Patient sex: M
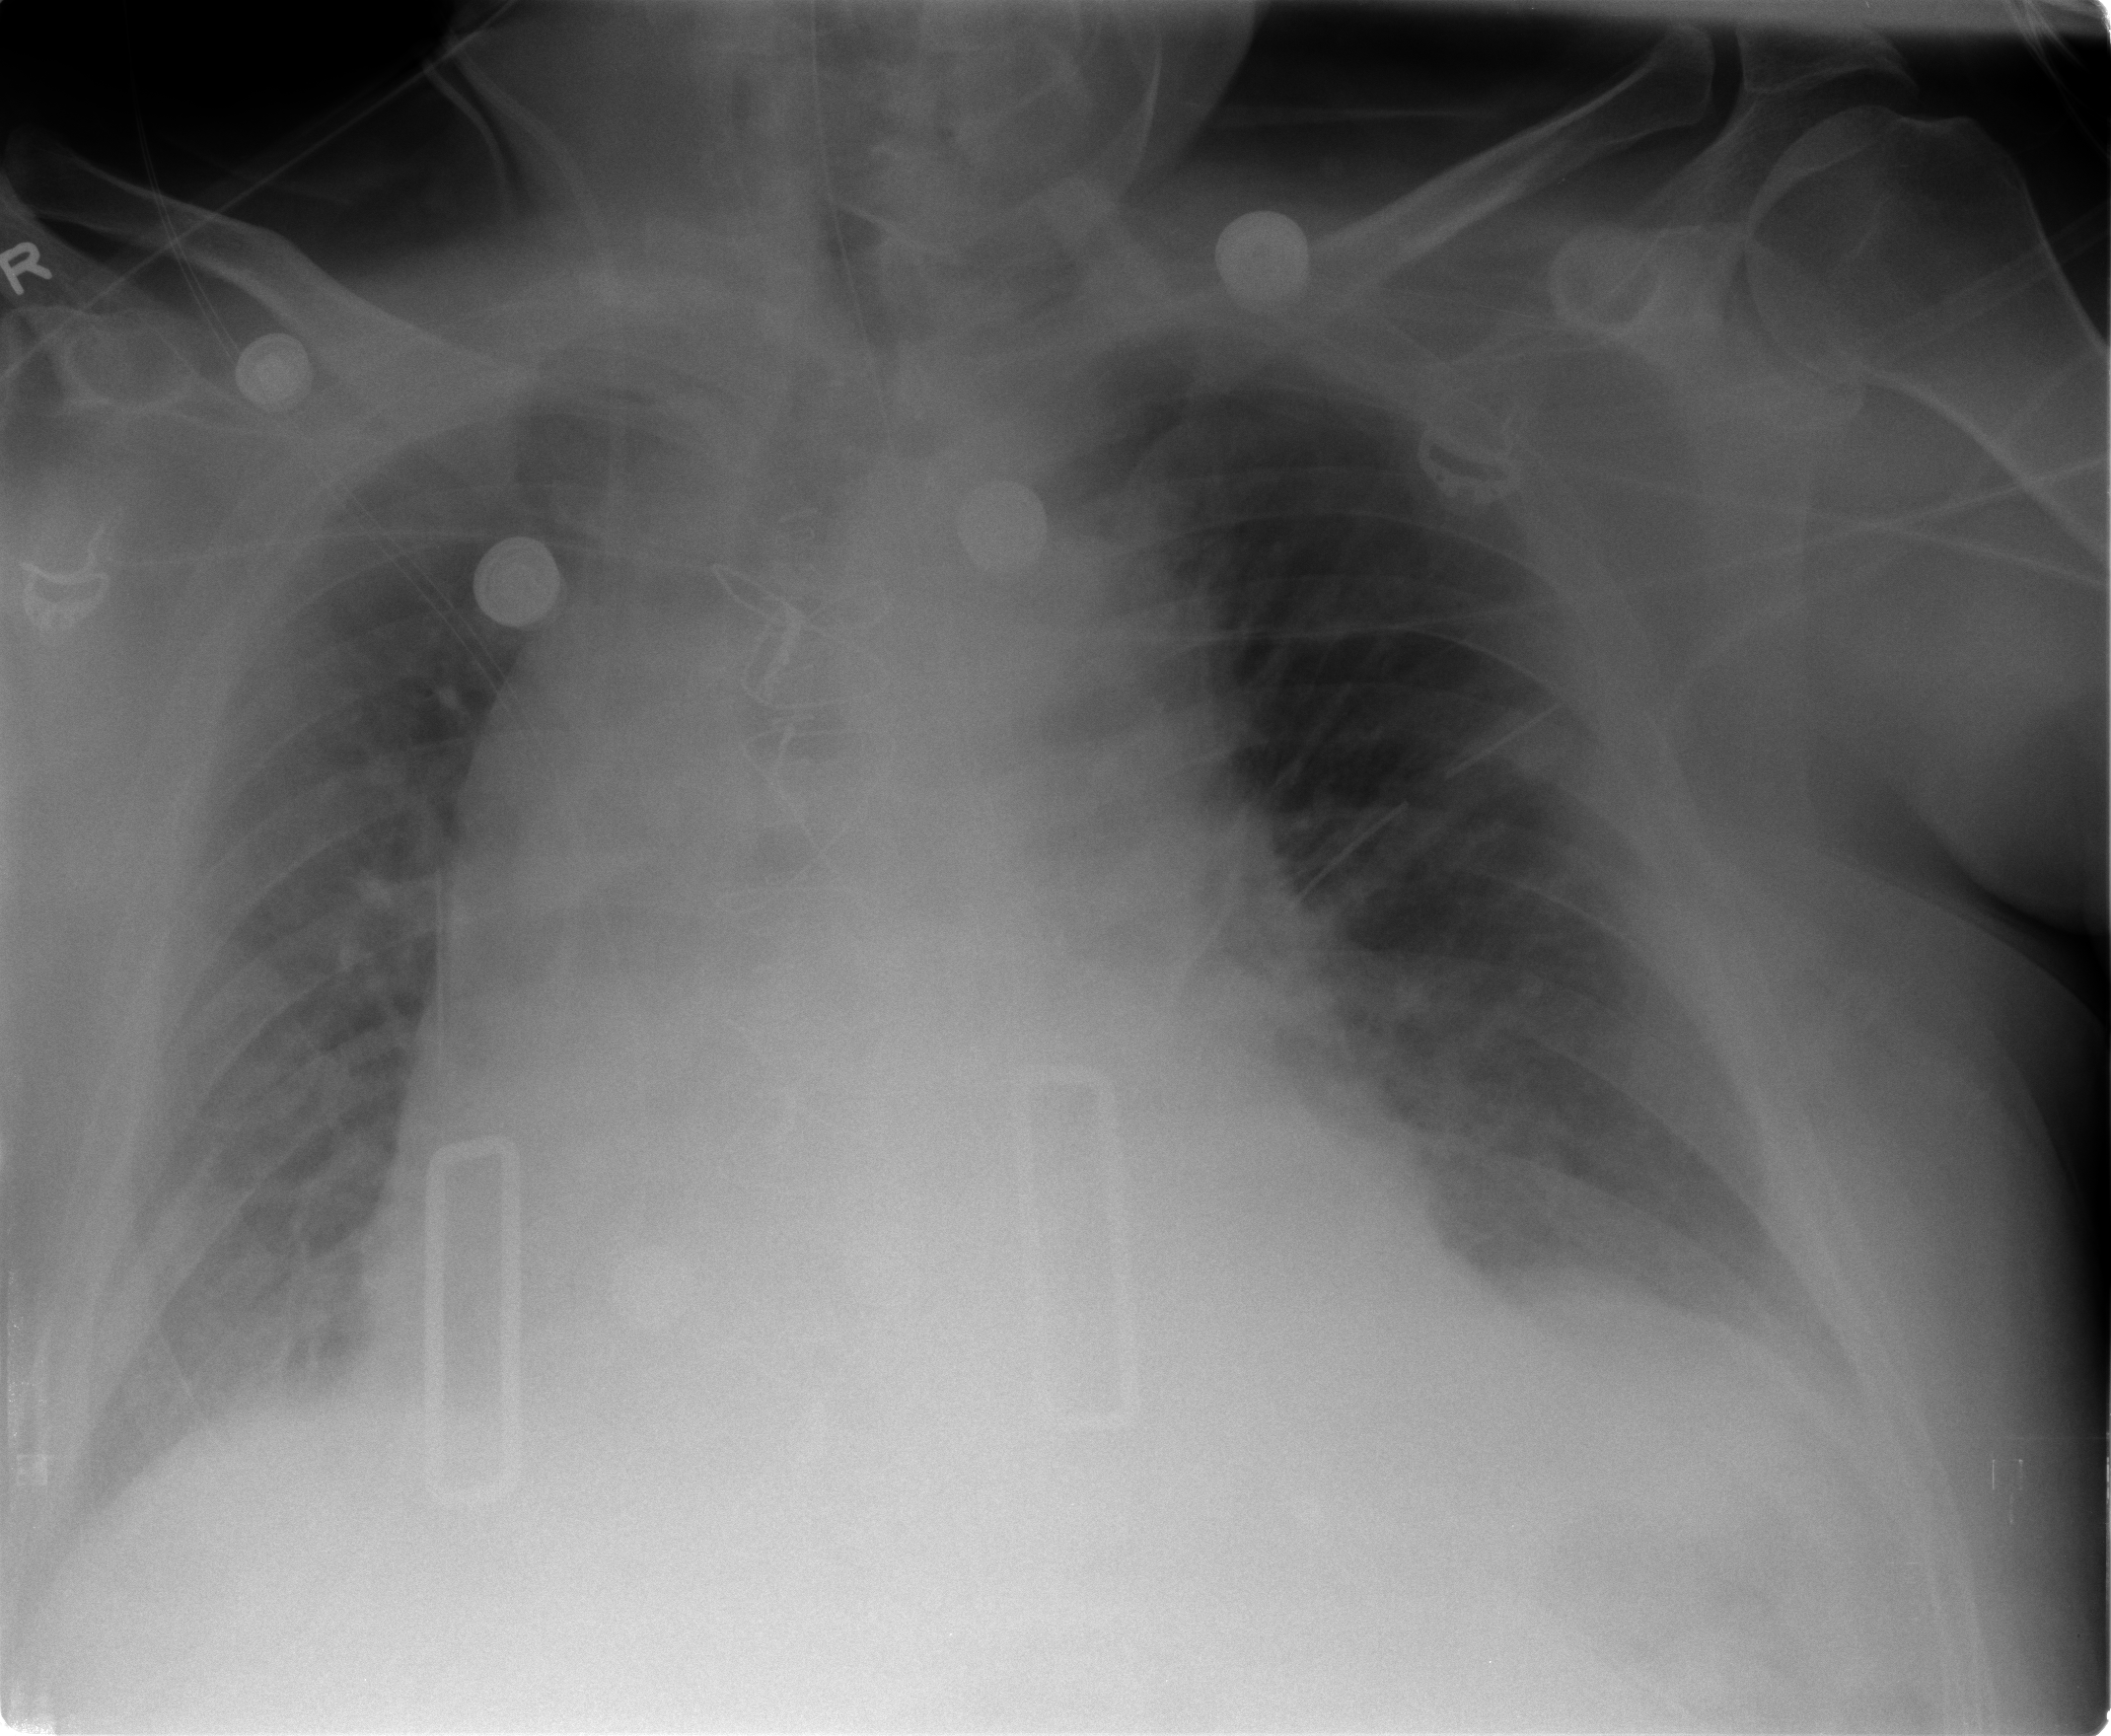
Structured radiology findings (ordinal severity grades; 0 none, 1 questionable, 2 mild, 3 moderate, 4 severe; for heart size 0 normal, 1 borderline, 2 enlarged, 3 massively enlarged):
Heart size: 2
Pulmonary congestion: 0
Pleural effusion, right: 0
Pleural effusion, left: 2
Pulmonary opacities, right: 0
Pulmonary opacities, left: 0
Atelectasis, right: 0
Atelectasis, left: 2